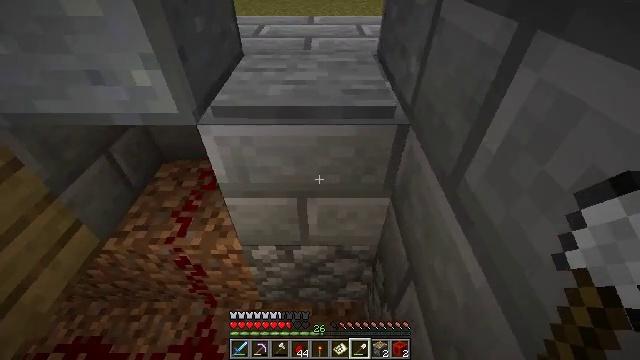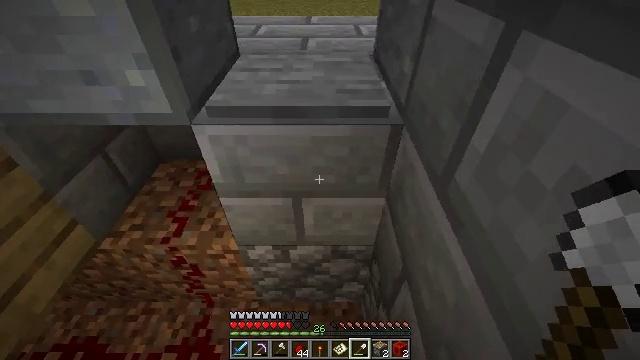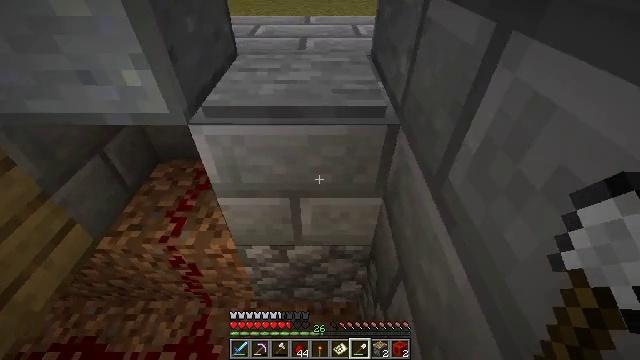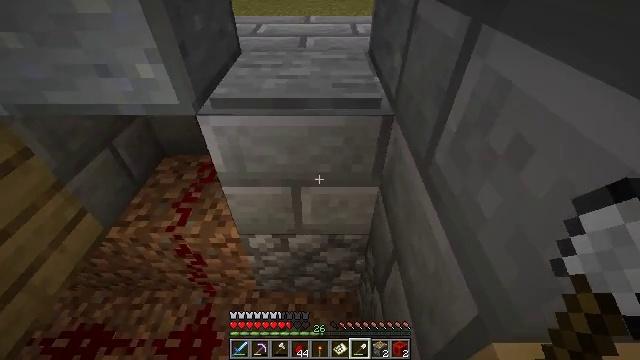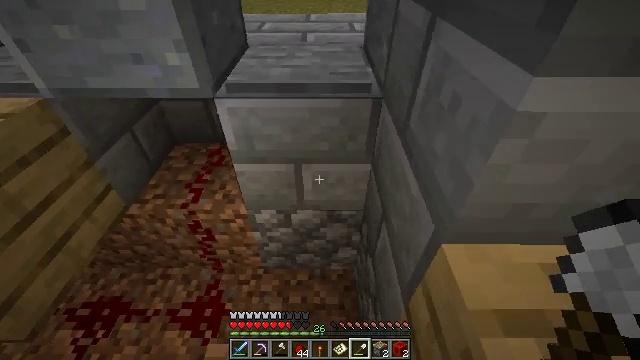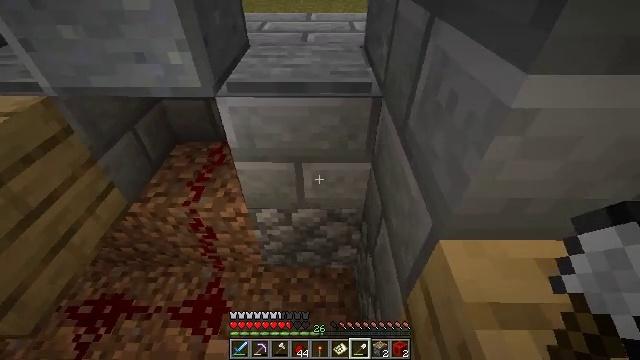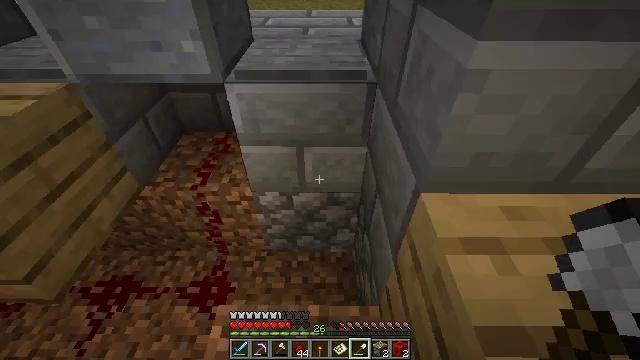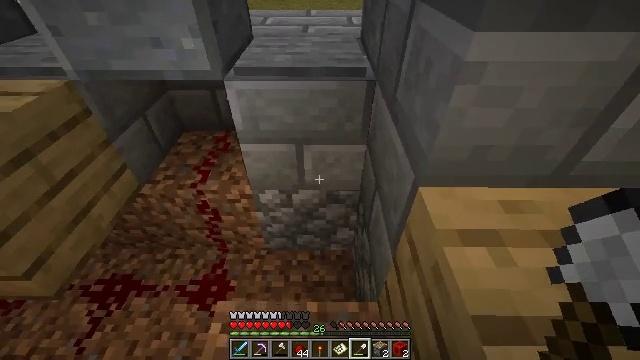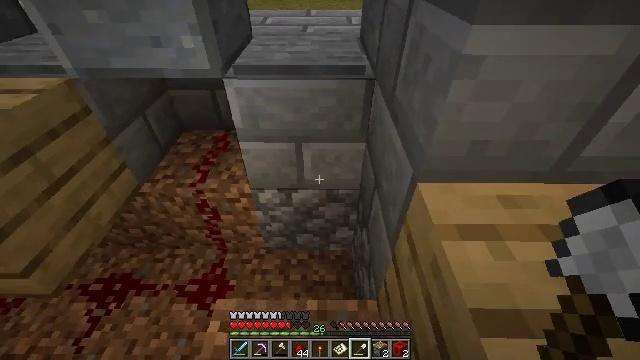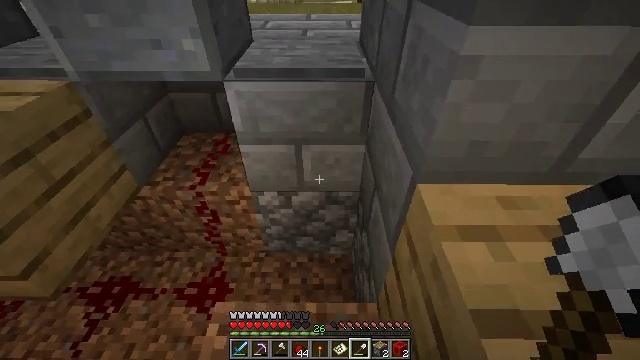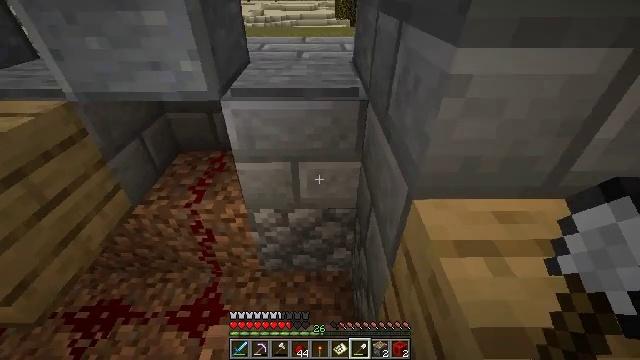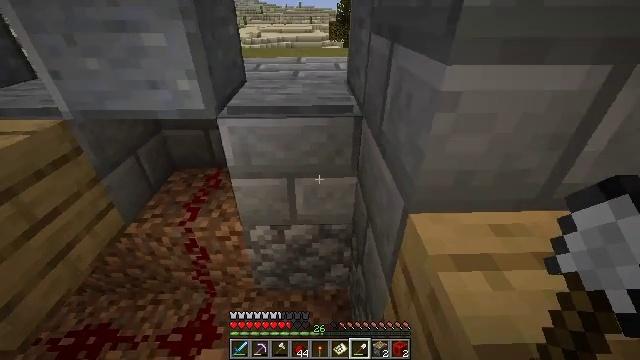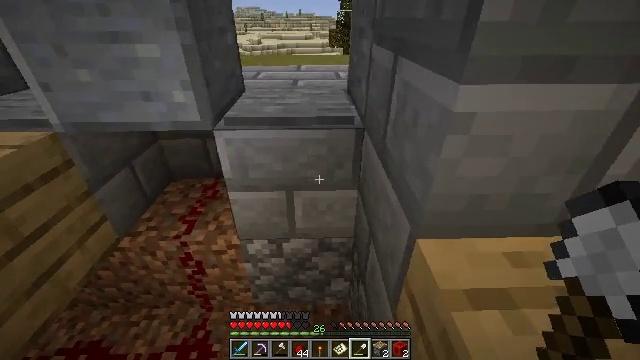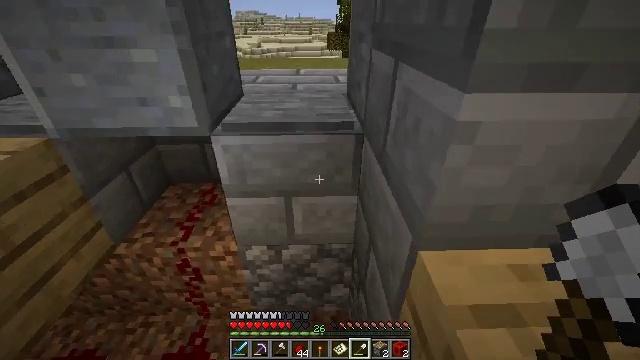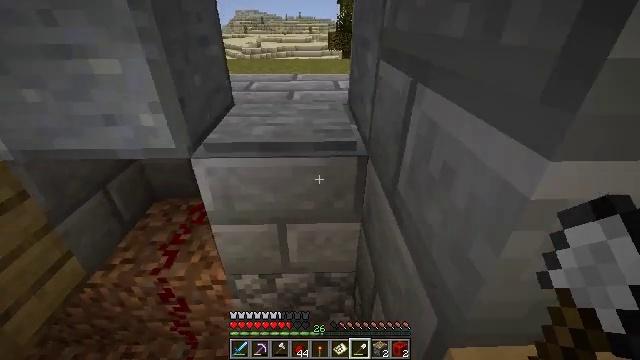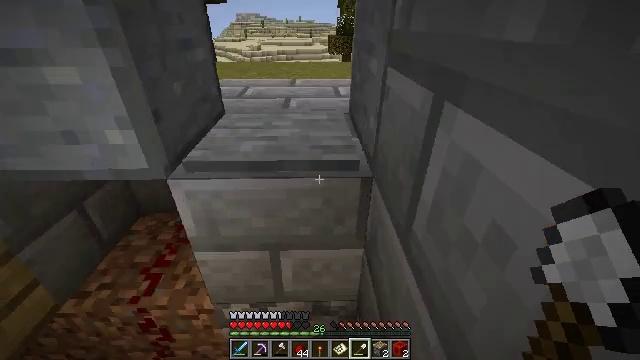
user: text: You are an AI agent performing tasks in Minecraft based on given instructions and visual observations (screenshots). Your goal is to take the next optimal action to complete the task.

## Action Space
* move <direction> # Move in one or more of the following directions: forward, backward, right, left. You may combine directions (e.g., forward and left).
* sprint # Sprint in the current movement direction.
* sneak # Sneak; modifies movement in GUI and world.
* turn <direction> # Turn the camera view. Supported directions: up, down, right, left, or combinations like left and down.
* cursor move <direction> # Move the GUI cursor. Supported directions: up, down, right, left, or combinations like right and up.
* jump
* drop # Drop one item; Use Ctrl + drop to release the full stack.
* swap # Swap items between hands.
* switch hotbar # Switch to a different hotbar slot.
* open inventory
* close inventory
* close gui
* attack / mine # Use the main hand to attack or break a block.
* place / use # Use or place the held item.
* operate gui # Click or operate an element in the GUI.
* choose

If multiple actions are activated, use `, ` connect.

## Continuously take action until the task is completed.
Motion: motion action
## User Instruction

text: Mine the redstone wall torch on the wall.
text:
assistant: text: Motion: no_op
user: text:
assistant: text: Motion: move back
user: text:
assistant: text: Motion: move back
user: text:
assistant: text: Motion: move back
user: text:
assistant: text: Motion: move back
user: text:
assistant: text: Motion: move back
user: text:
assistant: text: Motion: move back
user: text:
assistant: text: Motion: move back
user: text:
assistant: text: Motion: no_op
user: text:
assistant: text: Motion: turn right and up
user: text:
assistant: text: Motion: turn right and up
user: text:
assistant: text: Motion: move forward, turn up
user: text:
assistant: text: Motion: move forward
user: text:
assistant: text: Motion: move forward
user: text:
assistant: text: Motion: move forward
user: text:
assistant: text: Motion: move forward, jump
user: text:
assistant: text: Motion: move forward, jump
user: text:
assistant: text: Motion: move forward, jump
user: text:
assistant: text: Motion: move forward, jump
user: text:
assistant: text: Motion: move forward
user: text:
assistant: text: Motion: move forward
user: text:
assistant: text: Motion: move forward
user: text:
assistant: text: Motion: move forward
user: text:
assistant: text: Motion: move forward
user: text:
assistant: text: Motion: move forward
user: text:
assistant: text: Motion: move forward
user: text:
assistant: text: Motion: move forward
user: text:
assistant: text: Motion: move forward, turn right
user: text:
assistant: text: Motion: move forward, turn right and up
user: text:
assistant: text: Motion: move forward, turn right